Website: bh-photo
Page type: customer-info-address
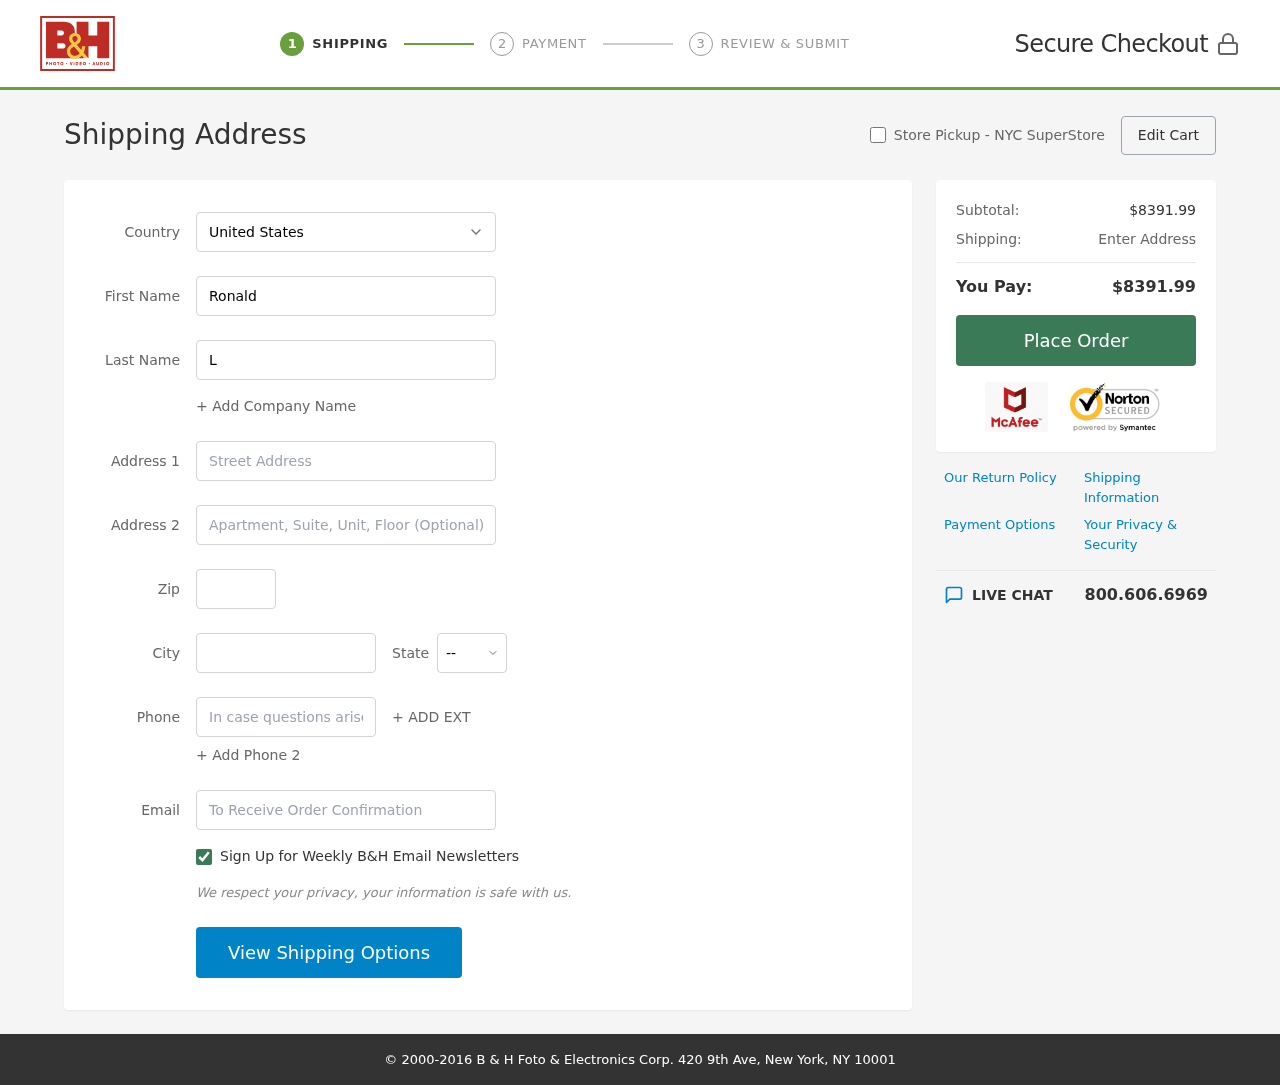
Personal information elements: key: PII_CITY
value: Lake Michael
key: PII_COUNTRY
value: United States
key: PII_EMAIL
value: rlee@hotmail.com
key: PII_FIRSTNAME
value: Ronald
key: PII_LASTNAME
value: Lee
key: PII_PHONE
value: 9486807003
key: PII_POSTCODE
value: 63678
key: PII_STATE_ABBR
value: MH
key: PII_STREET
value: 45835 Eddie Shoal Suite 903
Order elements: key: ORDER_SUBTOTAL
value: $8391.99
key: ORDER_TOTAL
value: $8391.99